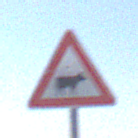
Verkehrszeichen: ViehtriebLinks
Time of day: Midday
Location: Outdoor (Nature)
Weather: PartlyCloudy
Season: NotSpecified
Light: Natural